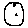
Label: moon